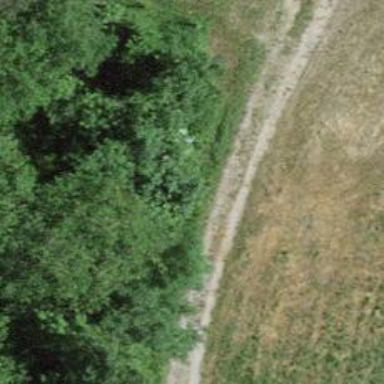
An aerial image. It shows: Gravel track with grade 4 classification.